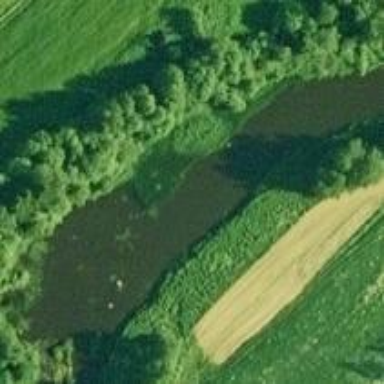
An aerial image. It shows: Beautiful river scene.